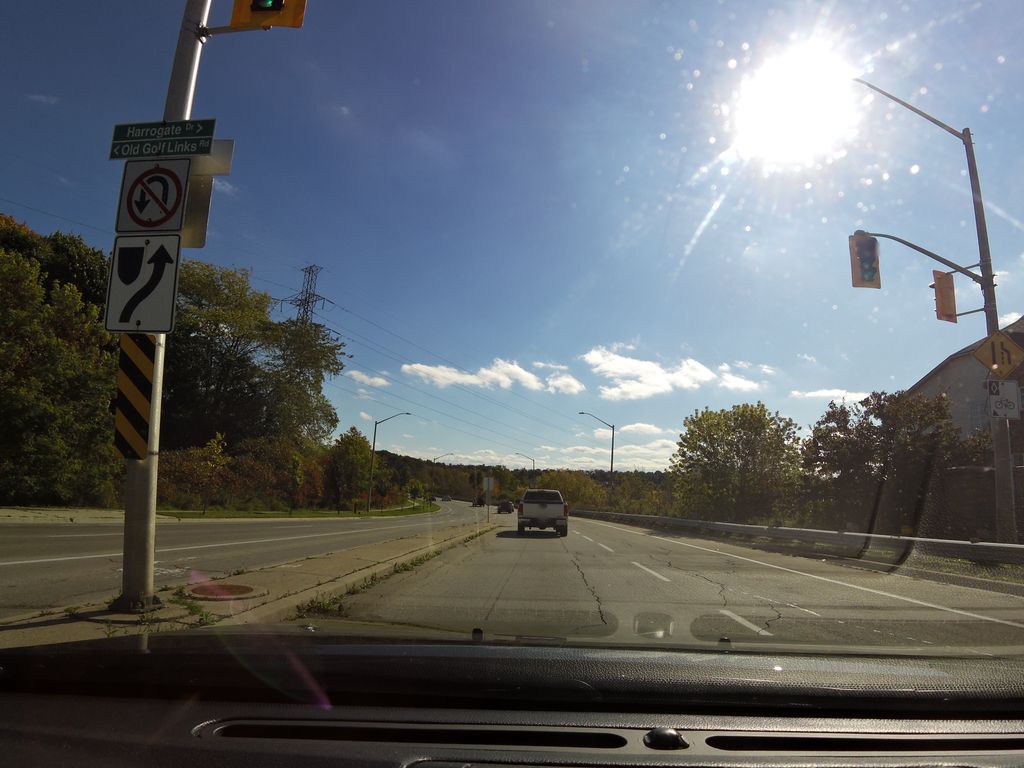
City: hamilton